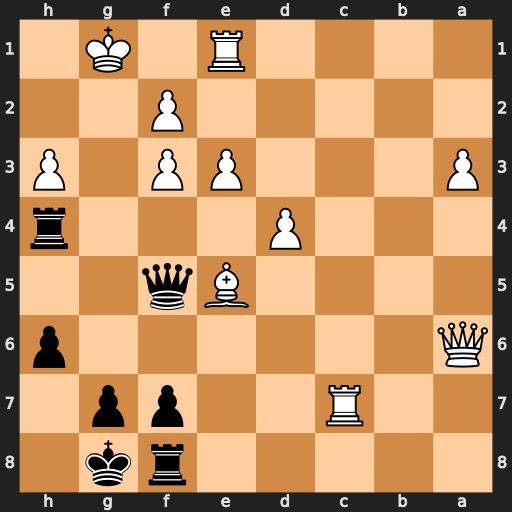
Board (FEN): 5rk1/2R2pp1/Q6p/4Bq2/3P3r/P3PP1P/5P2/4R1K1
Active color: b
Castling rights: -
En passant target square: -
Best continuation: Qxh3 Bh2 Qxh2+ Kf1 Qxc7